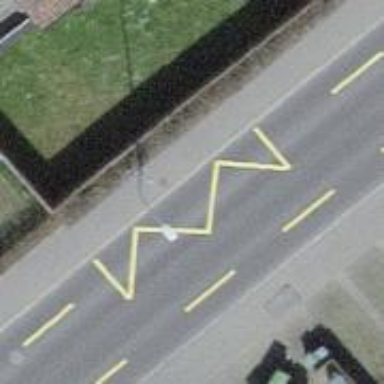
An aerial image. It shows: Asphalt road leading to bus stop with platform for public transport.